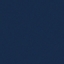
Label: SeaLake